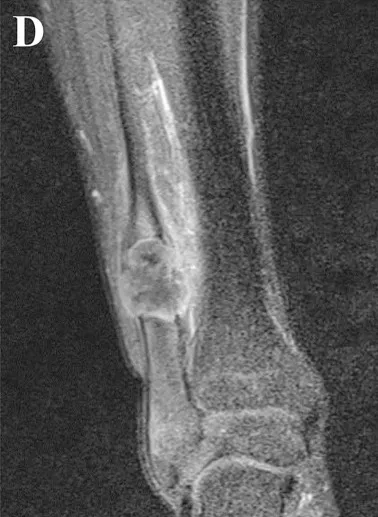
Axial T1-weighted image without contrast enhancement. The arterial . Gadolinium-enhanced T1-weighted images revealed obvious perilesional enhancement, particularly in the region adjacent to the normal tissue (C-E).
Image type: radiology (mri)